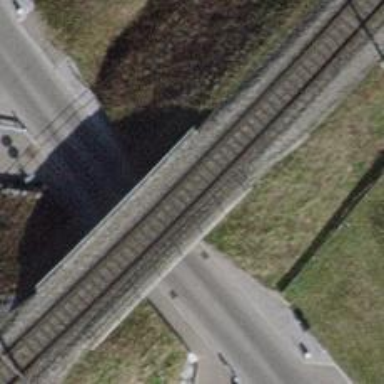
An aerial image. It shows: Railway bridge with electrified contact lines.